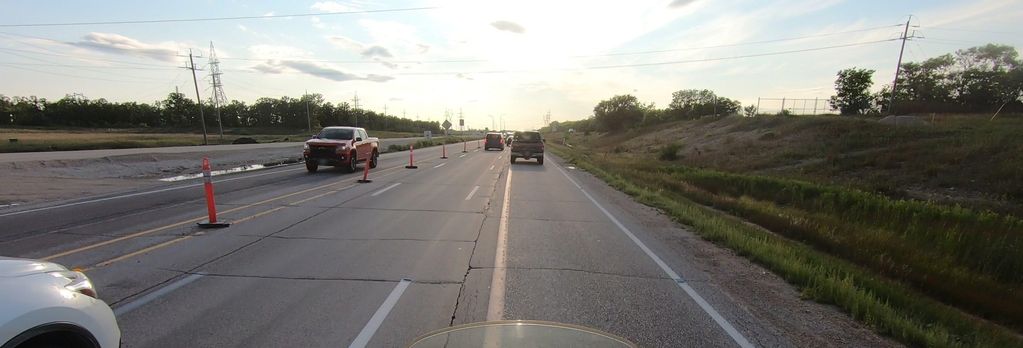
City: winnipeg